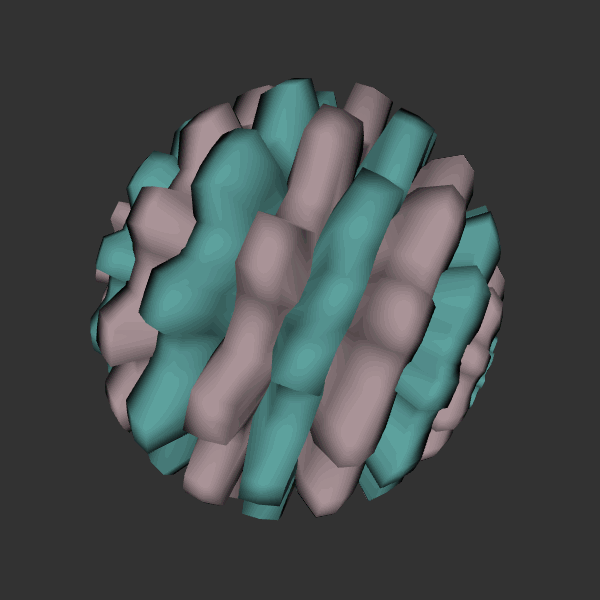
Background: dark